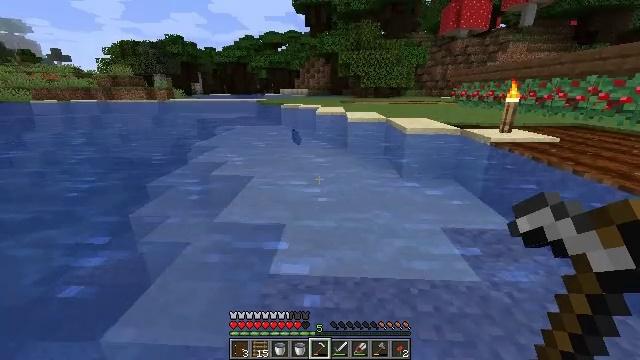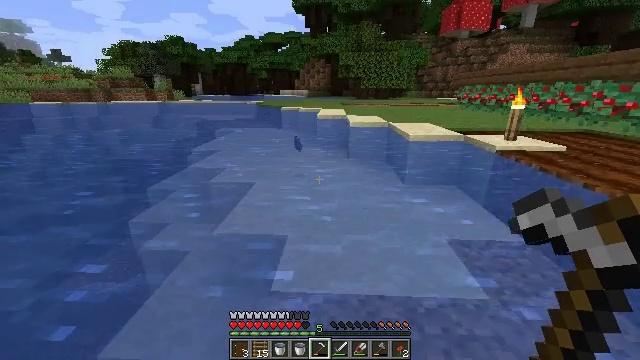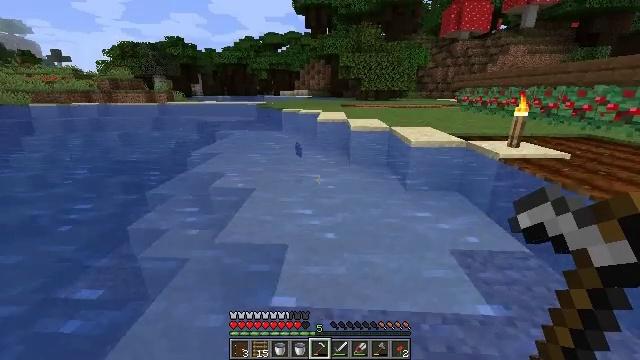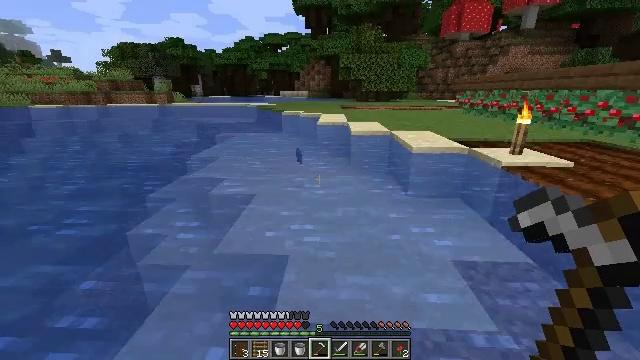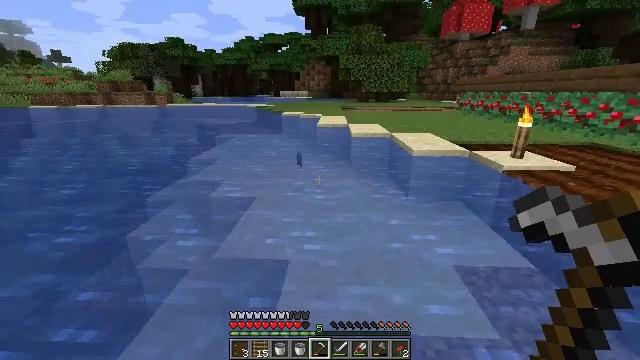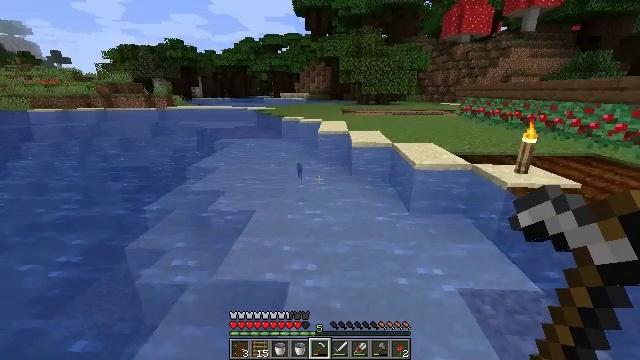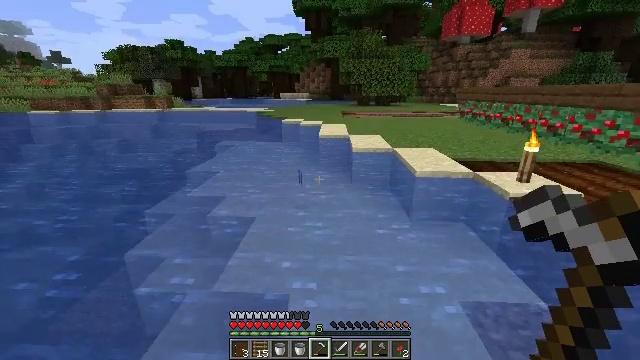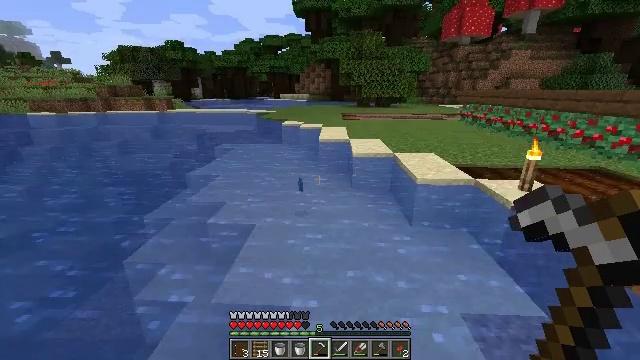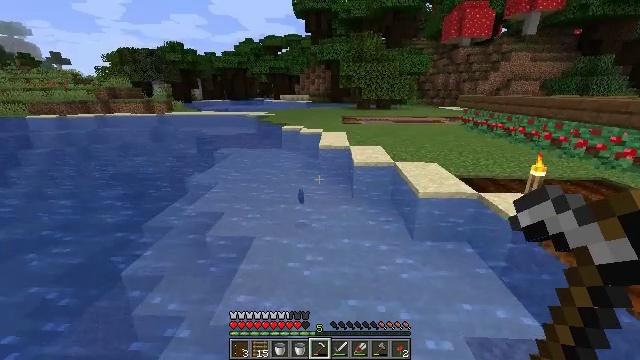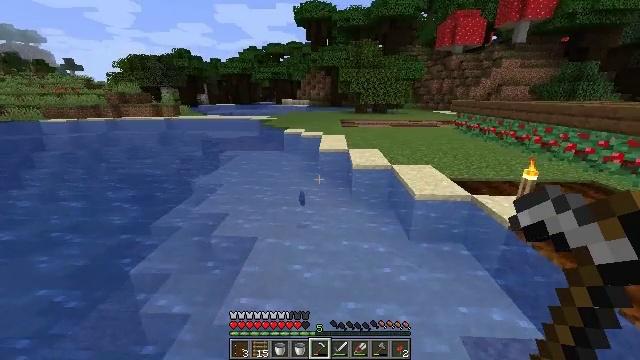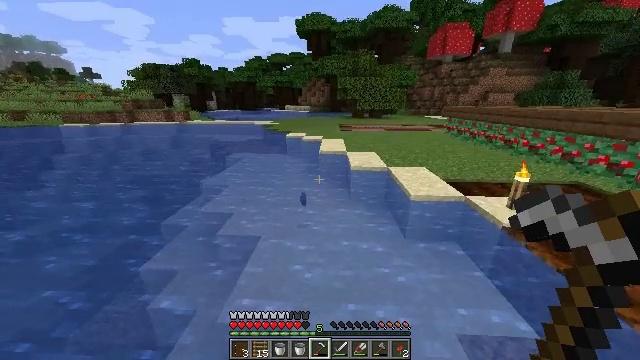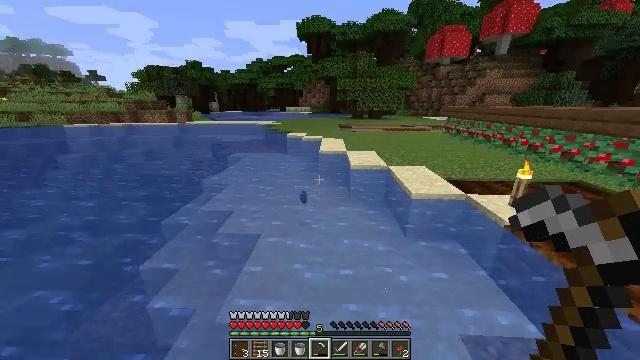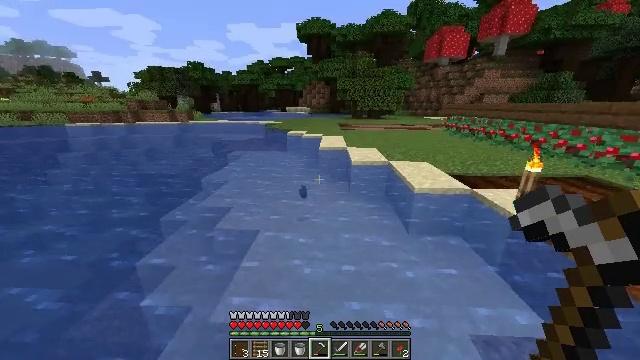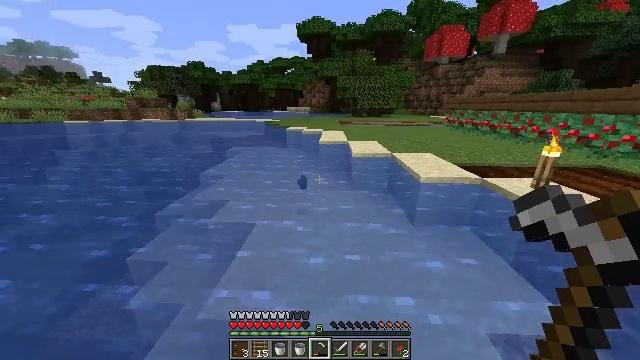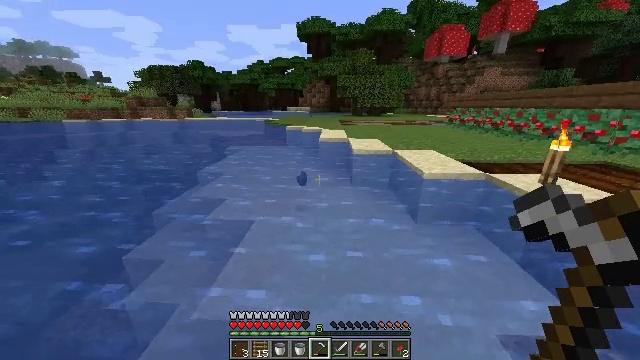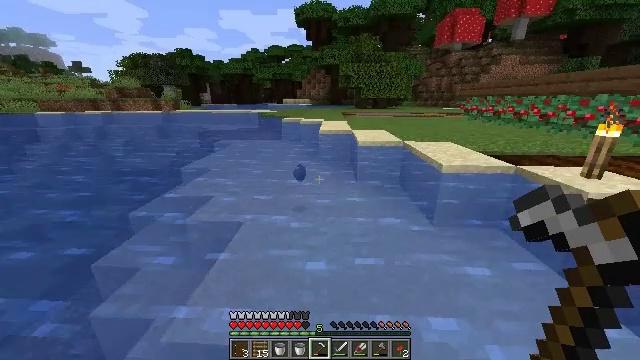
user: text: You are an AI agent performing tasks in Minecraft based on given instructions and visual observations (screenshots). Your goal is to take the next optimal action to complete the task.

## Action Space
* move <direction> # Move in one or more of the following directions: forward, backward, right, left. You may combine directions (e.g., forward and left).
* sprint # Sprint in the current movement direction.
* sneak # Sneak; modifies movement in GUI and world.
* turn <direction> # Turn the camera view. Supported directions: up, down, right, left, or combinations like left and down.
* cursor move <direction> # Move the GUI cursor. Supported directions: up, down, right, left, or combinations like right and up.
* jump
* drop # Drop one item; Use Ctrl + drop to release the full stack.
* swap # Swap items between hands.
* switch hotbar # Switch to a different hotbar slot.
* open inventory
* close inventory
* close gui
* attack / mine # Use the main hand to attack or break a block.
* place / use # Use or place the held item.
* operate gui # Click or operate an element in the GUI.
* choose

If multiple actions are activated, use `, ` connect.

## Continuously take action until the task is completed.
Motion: motion action
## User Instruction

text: Mine the torch on the wall.
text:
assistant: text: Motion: move forward, jump
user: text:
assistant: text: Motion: move forward, jump
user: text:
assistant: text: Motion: move forward, jump
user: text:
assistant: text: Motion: move forward, jump
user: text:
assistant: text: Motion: move forward, jump
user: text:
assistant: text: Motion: move forward, jump
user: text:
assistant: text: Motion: move forward, sprint, jump
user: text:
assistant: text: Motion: move forward, sprint, jump
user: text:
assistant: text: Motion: move forward, sprint, jump
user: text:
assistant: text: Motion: move forward, sprint, jump
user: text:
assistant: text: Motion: move forward, jump
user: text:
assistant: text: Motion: move forward, jump
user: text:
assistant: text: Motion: move forward, jump
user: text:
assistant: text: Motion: move forward, jump
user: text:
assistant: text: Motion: move forward, jump
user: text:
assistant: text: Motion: move forward, sprint, jump
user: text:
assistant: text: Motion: move forward, sprint, jump
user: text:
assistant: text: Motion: move forward, sprint, jump
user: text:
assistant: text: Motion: move forward, sprint, jump
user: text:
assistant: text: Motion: move forward, jump
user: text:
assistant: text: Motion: move forward, jump
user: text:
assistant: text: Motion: move forward, jump
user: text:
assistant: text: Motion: move forward, jump
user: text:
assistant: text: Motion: move forward, jump
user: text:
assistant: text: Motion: move forward, sprint, jump
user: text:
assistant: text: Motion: move forward, sprint, jump
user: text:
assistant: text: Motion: move forward, sprint, jump
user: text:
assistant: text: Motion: move forward, jump
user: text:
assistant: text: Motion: move forward, jump
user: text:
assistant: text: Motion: move forward, jump